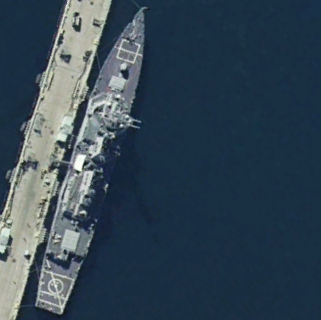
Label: destroyer